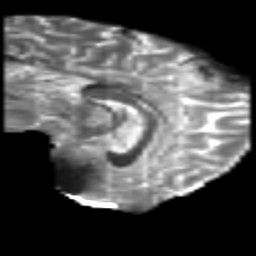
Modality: T2w
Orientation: sagittal
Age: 22
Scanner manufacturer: philips
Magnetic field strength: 3 T
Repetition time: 8.6 s
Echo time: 0.127 s